Question: Is there any way to bind a keyboard shortcut to first option in the refactoring menu that appears automatically while you're coding in Visual Studio 2008?

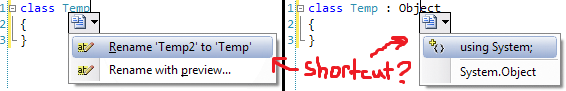
Answer: The shortcut key for Visual Studio is +
If your using DevExpress' CodeRush, it'll be + , though this is configurable.
In Resharper, the key combo is + , which executes the 'ReSharper_QuickFix' command.